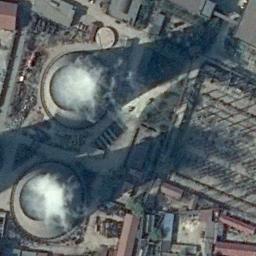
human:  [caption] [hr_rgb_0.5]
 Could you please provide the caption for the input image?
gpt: Many buildings are near the thermal power station .

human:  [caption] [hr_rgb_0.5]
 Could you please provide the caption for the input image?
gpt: Here are three thermal power stations, two of which are emitting smoke .

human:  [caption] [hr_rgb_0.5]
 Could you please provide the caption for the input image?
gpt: The thermal power station is next to some buildings with white mist above .

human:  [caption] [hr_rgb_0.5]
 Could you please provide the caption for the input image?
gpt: Neatly planned plant and equipment in the thermal power station, two cooling towers are steaming .

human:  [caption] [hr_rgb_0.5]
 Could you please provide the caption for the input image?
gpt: There are some buildings and two chimneys on the thermal power station .